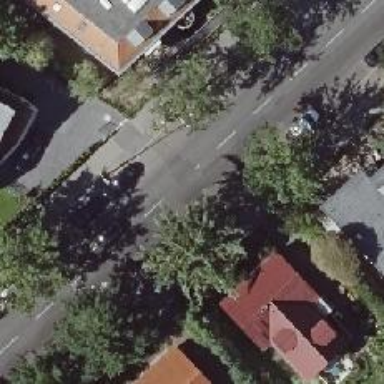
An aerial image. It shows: Tertiary road with asphalt surface and separate sidewalks. There are parallel on-street parking lanes on both sides of the road.